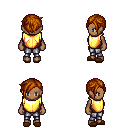
a pixel art fantasy rpg character, female body template, human, dark skin, gold chest armor, metal pants, brunette pixie cut hairstyle, brown slippers, four views (front, back, left, right), 2x2 character sprite sheet, small pixel art, hard edges, no anti-aliasing